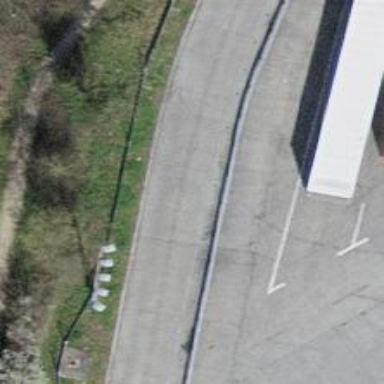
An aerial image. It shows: Guard rail.